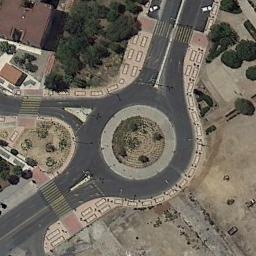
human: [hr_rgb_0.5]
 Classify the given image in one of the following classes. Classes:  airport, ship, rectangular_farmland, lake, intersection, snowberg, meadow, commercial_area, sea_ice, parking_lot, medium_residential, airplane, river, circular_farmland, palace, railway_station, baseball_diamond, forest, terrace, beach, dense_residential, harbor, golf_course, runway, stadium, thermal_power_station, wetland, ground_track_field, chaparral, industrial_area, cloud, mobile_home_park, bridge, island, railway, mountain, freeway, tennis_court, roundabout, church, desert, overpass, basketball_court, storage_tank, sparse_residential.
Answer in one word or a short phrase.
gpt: roundabout